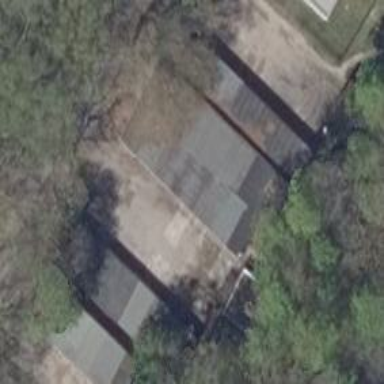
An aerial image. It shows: Flat roofed garages.